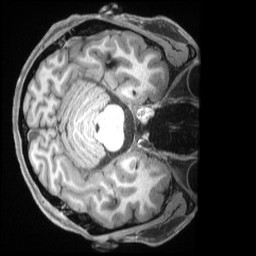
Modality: T1w
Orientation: axial
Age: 21
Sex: male
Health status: ill
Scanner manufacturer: siemens
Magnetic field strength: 3 T
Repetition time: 2.5 s
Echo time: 0.00181 s